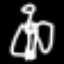
Label: angel